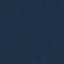
Label: SeaLake